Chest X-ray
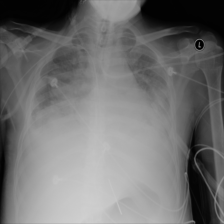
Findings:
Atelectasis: negative
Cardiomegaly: negative
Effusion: positive
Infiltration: positive
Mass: negative
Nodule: negative
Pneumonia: negative
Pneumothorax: negative
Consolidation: negative
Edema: positive
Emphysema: negative
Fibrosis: negative
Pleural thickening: negative
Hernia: negative